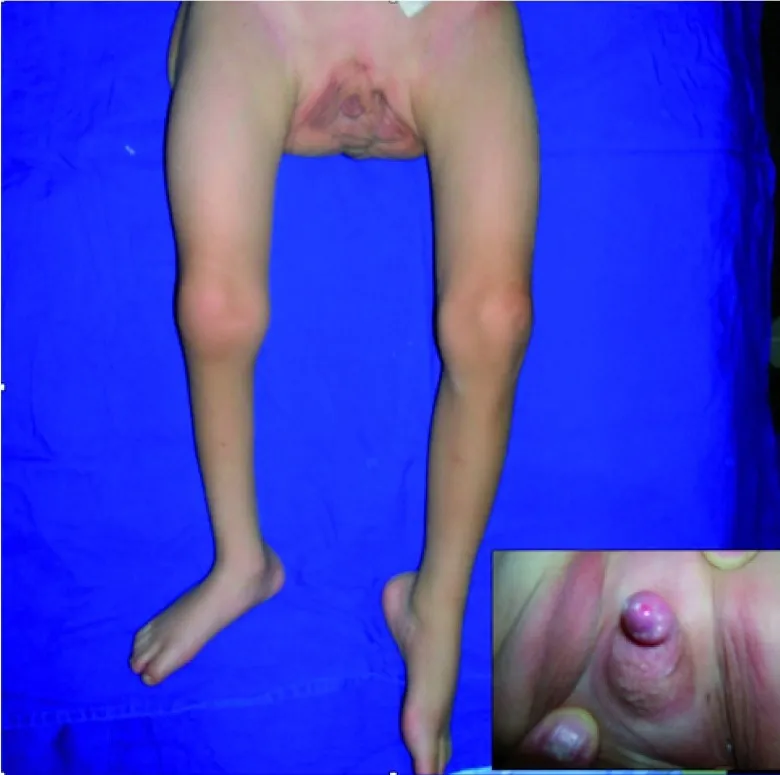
Anterior view of perineum and lower limbs. . Hypoplastic external genitals in detail.
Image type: radiology (ct)